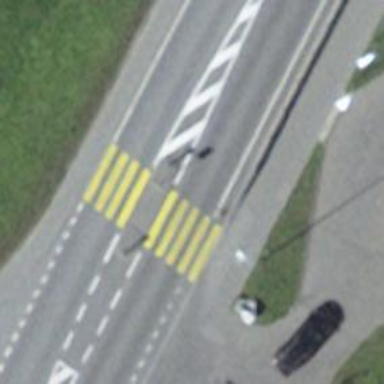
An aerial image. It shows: Zebra crossing with pedestrian island.